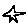
Label: star